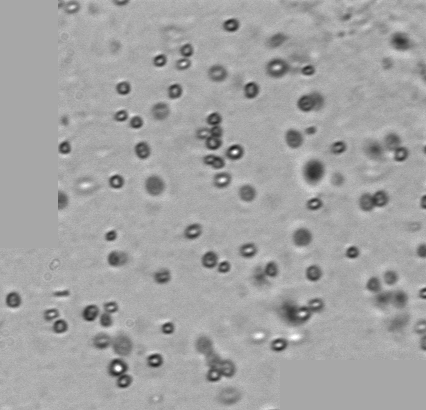
Label: Phaeocystis